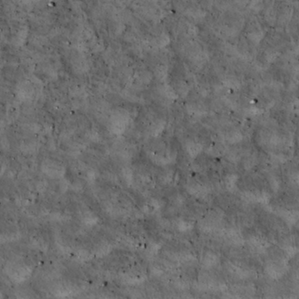
Label: non_frost